Question: I'm trying to find the source of a memory leak coming from a thread. The thread triggers synchronized events repetitively, returning a thread-protected object.
I trigger this event within the thread by calling a procedure...
'''
procedure TDeskMonThread.DoOnImage(const ID: Integer; const R: TRect;
ABmp: TLockBmp);
begin
FSyncOnImageID:= ID;
FSyncOnImageRect:= R;
FSyncOnImageBmp:= ABmp;
Synchronize(SYNC_OnImage);
end;
'''
The 3 private fields are only used for this purpose - temporary storage to be used in the event trigger. 'TLockBmp' is just a wrapper around a 'TBitmap' with a critical section, requiring Lock and Unlock.
Then, the Synchronize calls this procedure:
'''
procedure TDeskMonThread.SYNC_OnImage;
begin
if Assigned(FOnImage) then //trigger event
FOnImage(FSyncOnImageID, FSyncOnImageRect, FSyncOnImageBmp);
end;
'''
and this event is handled by this procedure:
'''
procedure TfrmMain.ThreadOnImage(const ID: Integer; const R: TRect;
ABmp: TLockBmp);
var
B: TBitmap;
begin
if ID = FCurMon then begin //Only draw if it's the current monitor
B:= ABmp.Lock;
try
FBmp.Assign(B); //Copy bitmap over
finally
ABmp.Unlock; //Hurry and unlock so thread can continue its work
end;
ResizeBitmap(FBmp, pbView.ClientWidth, pbView.ClientHeight, clBlack);
pbView.Canvas.Draw(0, 0, FBmp); //Draw to canvas
end;
end;
'''
Now I've narrowed it down to 'ResizeBitmap' because when I comment out that line of code, I do not get the memory leak. Here's that procedure:
'''
procedure ResizeBitmap(Bitmap: TBitmap; Width, Height: Integer; Background: TColor);
var
R: TRect;
B: TBitmap;
X, Y: Integer;
begin
if assigned(Bitmap) then begin
B:= TBitmap.Create;
try
if Bitmap.Width > Bitmap.Height then begin
R.Right:= Width;
R.Bottom:= ((Width * Bitmap.Height) div Bitmap.Width);
X:= 0;
Y:= (Height div 2) - (R.Bottom div 2);
end else begin
R.Right:= ((Height * Bitmap.Width) div Bitmap.Height);
R.Bottom:= Height;
X:= (Width div 2) - (R.Right div 2);
Y:= 0;
end;
R.Left:= 0;
R.Top:= 0;
B.PixelFormat:= Bitmap.PixelFormat;
B.Width:= Width;
B.Height:= Height;
B.Canvas.Brush.Color:= Background;
B.Canvas.FillRect(B.Canvas.ClipRect);
B.Canvas.StretchDraw(R, Bitmap);
Bitmap.Width:= Width;
Bitmap.Height:= Height;
Bitmap.Canvas.Brush.Color:= Background;
Bitmap.Canvas.FillRect(Bitmap.Canvas.ClipRect);
Bitmap.Canvas.Draw(X, Y, B);
finally
B.Free;
end;
end;
end;
'''
The memory leak message is what has me confused:

The 'x 3' varies depending on how long it's been running, but isn't the number of iterations. For example, the thread may repeat 20 iterations and show 'x 3' or may repeat 10 iterations and show 'x 7' but I can't even find a pattern of how many leaks compared to how many iterations. It seems this happens at random moments, not on every iteration.
So I went into debugging the 'ResizeBitmap' procedure, but when I run it by its self, even repeatedly and rapidly, I never get any memory leaks. It seems to be something to do with calling it repeatedly from the thread. I know it's creating/destroying an instance of 'TBitmap' which may not be the best practice, but still, I only get this memory leak when it's being called repeatedly from the thread. I'm assuming there's a hidden exception (out of resources) which never actually raises an exception - and thus gets trapped as a memory leak.
Where could this memory leak be coming from? How can I prevent it?
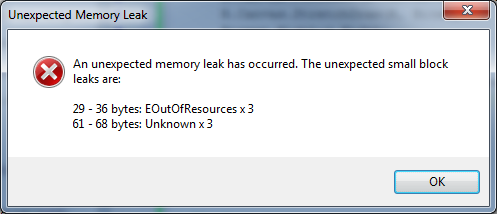
Answer: 'EOutOfResources' doesn't have its own constructor, so try putting conditional breakpoints in the various constructors for 'Exception' that will only fire when 'self.ClassType = EOutOfResources'. Then you'll find the point at which the exception objects are being created, and you should be able to use the stack trace to figure out what's going on from that point.
Also, leak checking in general becomes much, much easier if you use FullDebugMode. You'll want to download the full version of FastMM4 from SourceForge, and rebuild your project with FullDebugMode and logging enabled. Then, instead of just the memory leak dialog, you'll get a file with detailed debug information about your memory leaks, including stack traces at the moment of creation.